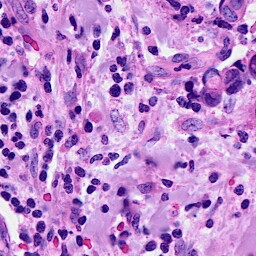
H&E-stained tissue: Breast